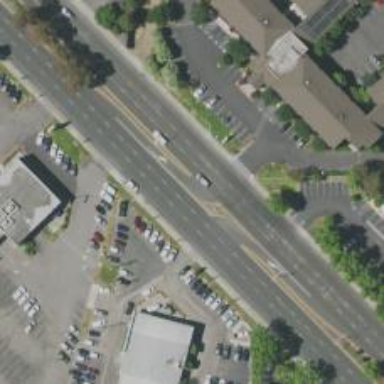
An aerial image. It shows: Asphalt road with primary link designation.